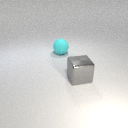
large cyan rubber sphere behind large gray metal cube